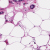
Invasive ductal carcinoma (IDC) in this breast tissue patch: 0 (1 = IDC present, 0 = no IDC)